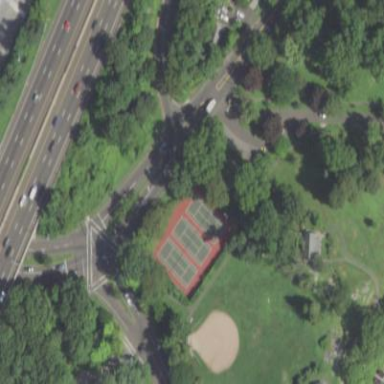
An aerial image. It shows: Asphalt tennis court on pitch.